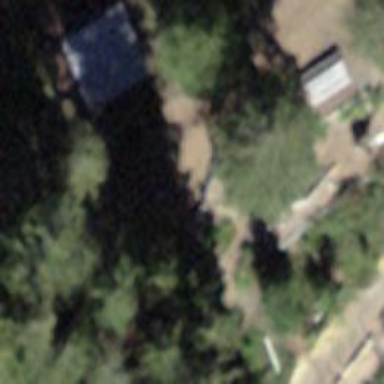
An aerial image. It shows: Picnic table located in leisure land area.